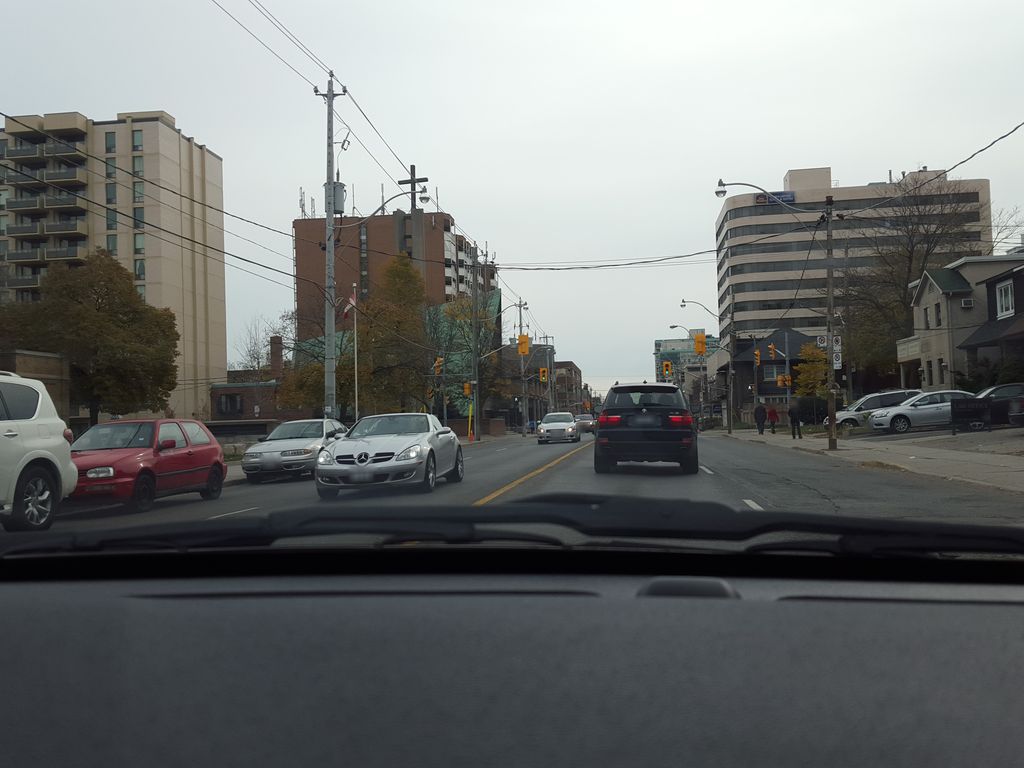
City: toronto